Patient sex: F
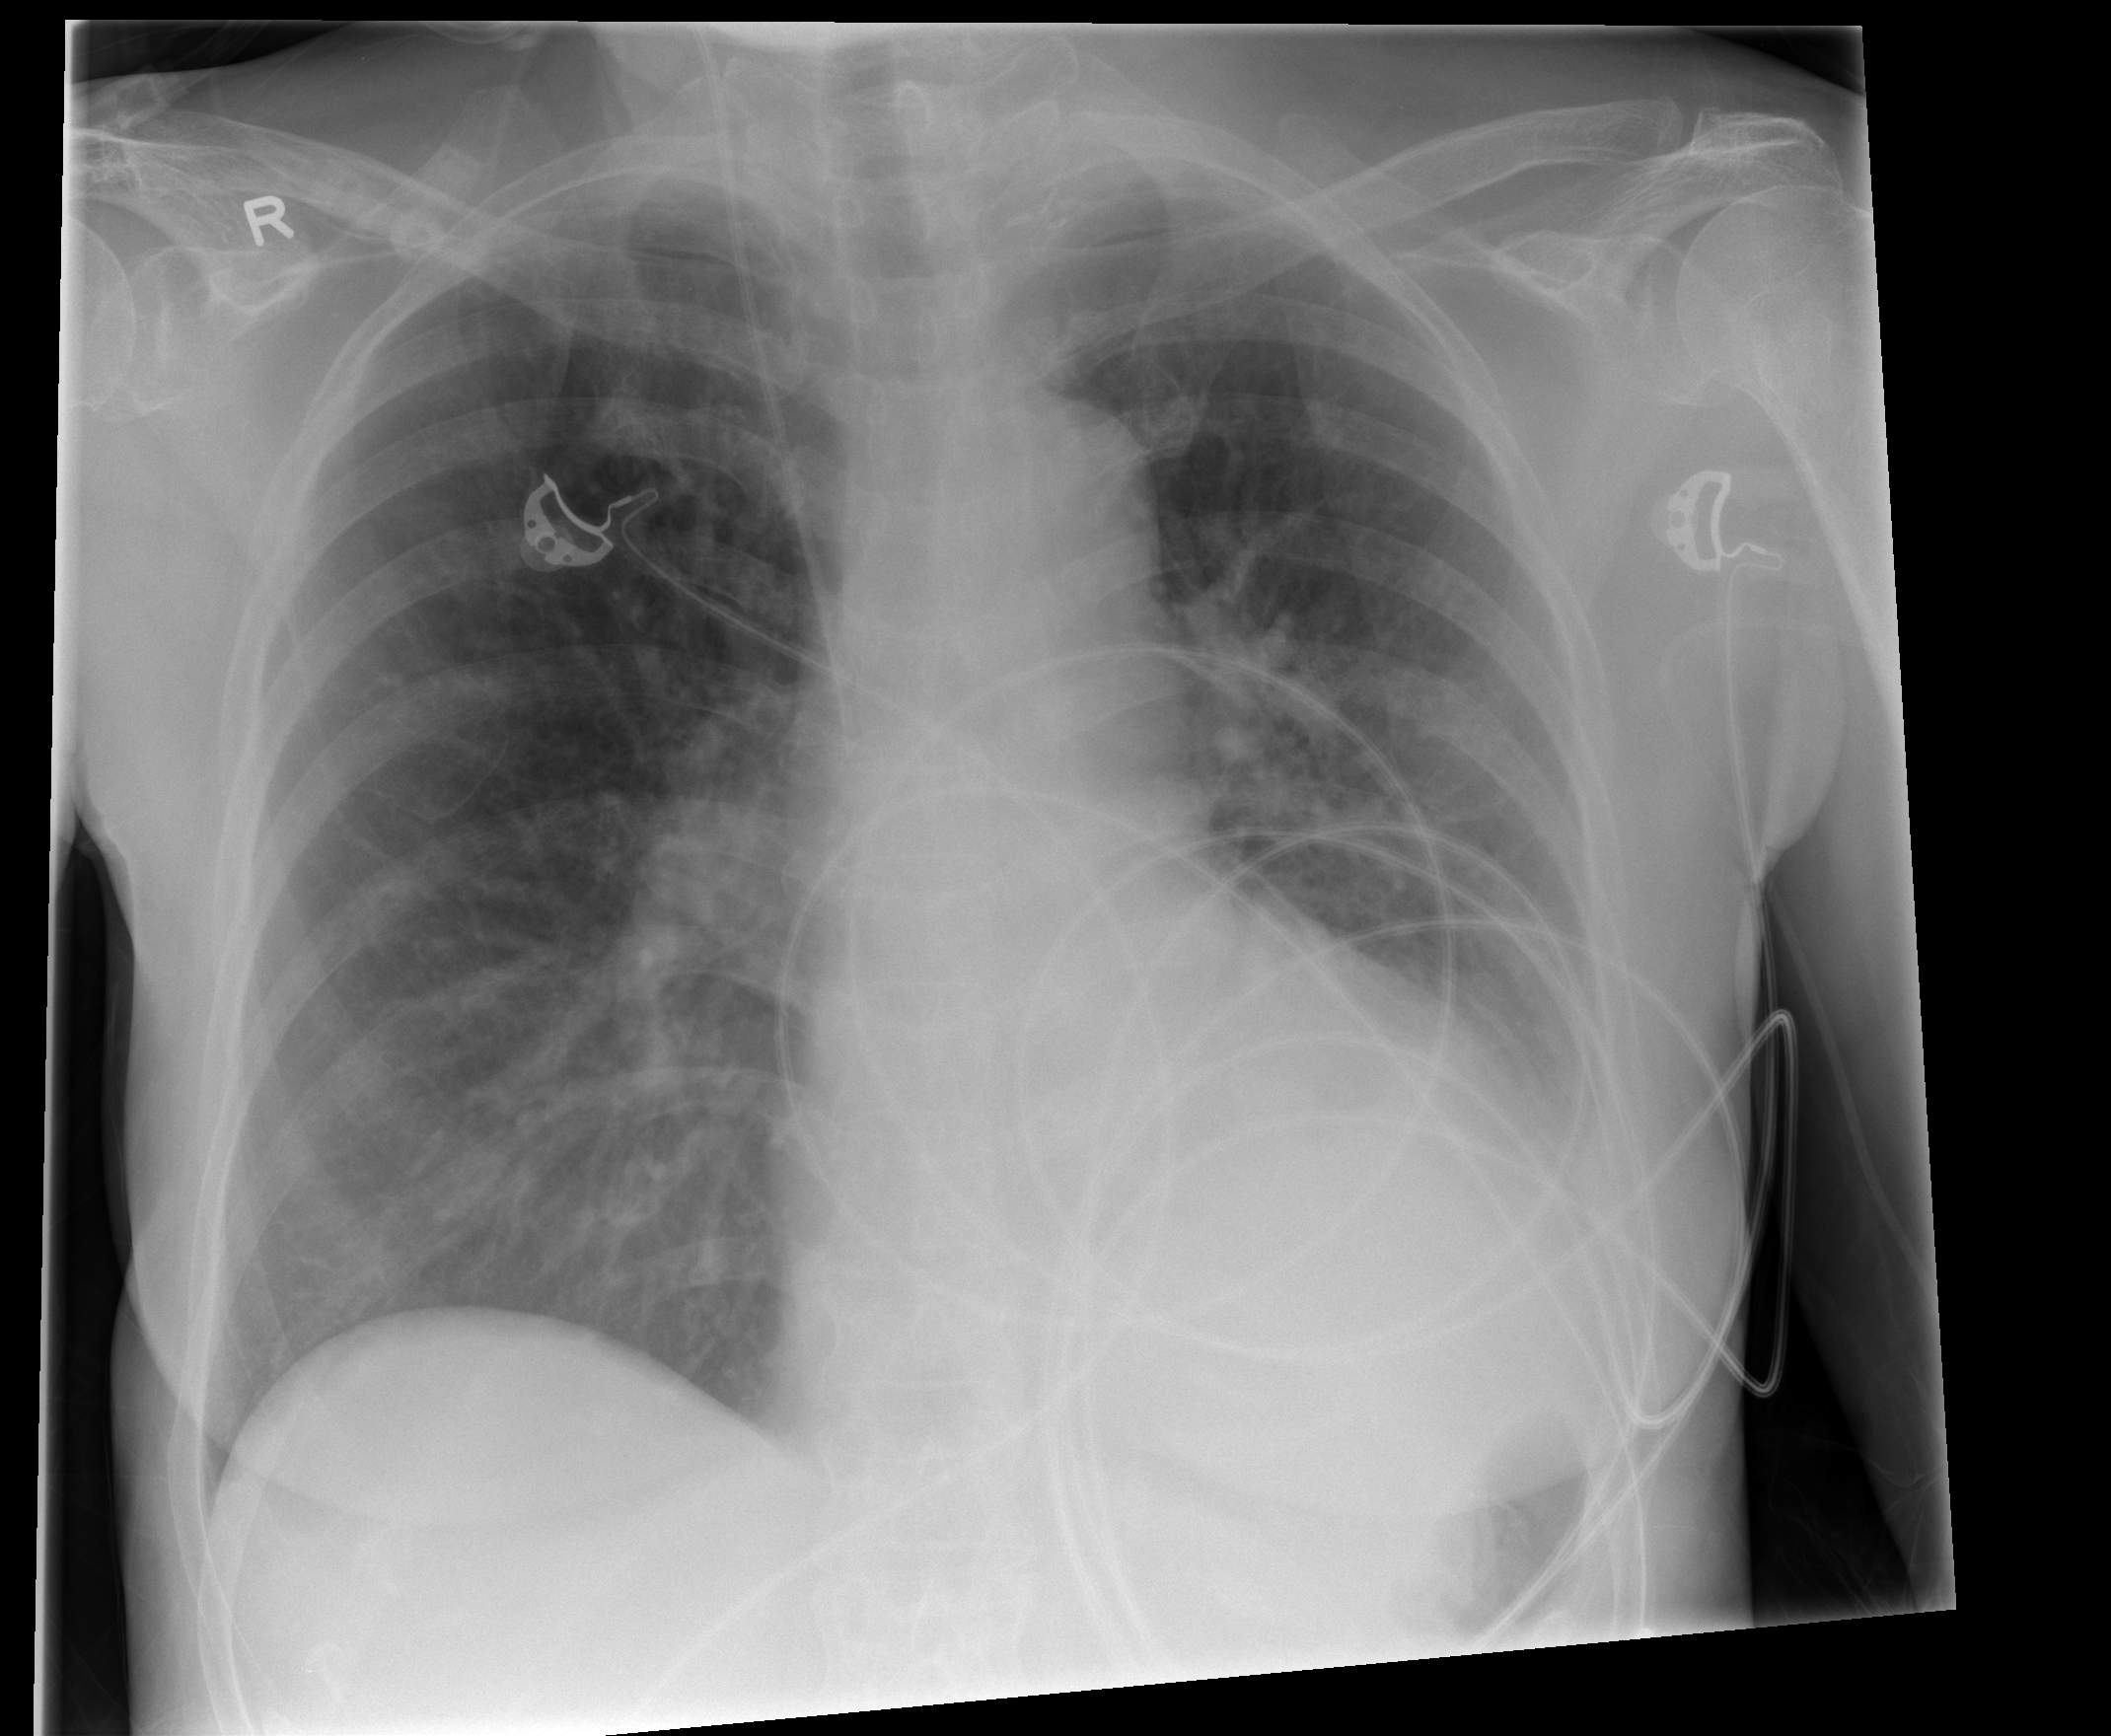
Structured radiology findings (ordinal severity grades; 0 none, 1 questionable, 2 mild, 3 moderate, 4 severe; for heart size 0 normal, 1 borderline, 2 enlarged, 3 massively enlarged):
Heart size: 1
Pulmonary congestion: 0
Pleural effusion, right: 0
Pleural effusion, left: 1
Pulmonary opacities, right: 0
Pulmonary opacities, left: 0
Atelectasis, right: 0
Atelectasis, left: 1